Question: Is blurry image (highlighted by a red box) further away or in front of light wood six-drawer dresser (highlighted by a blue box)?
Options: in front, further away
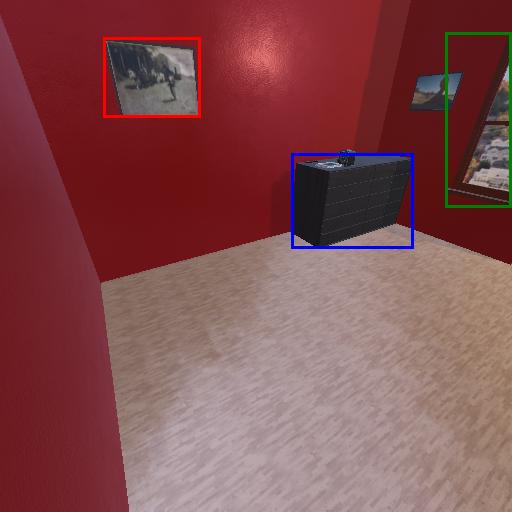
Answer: in front